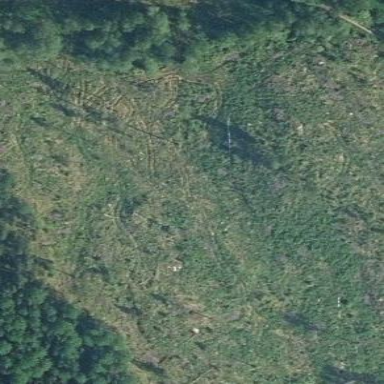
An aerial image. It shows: Scrub area designated for logging.